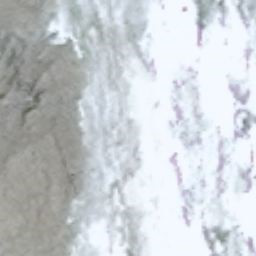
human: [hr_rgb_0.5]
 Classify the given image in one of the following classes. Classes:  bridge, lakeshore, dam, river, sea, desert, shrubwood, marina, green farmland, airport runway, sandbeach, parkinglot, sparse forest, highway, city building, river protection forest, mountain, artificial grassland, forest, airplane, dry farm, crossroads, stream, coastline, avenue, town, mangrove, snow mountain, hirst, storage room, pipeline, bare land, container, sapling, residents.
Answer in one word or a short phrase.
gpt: snow mountain